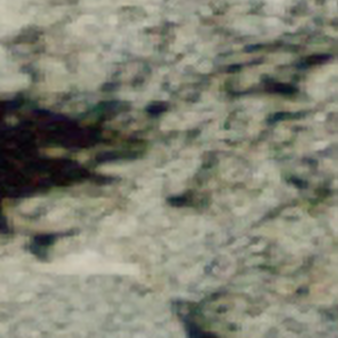
Label: other